Field crop: maize
Growth stage: 2
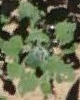
Species: chenopodium